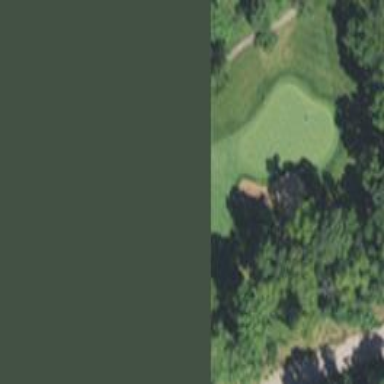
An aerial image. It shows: Pathway for golfing.